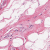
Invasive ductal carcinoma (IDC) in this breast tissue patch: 0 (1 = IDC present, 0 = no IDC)